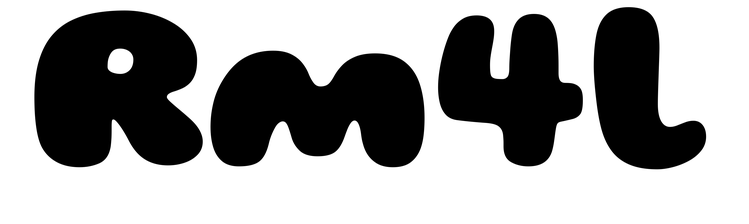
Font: Gluten_Black